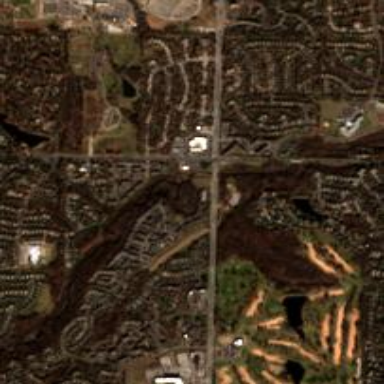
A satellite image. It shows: Golf course.